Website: lowes
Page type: customer-info-address
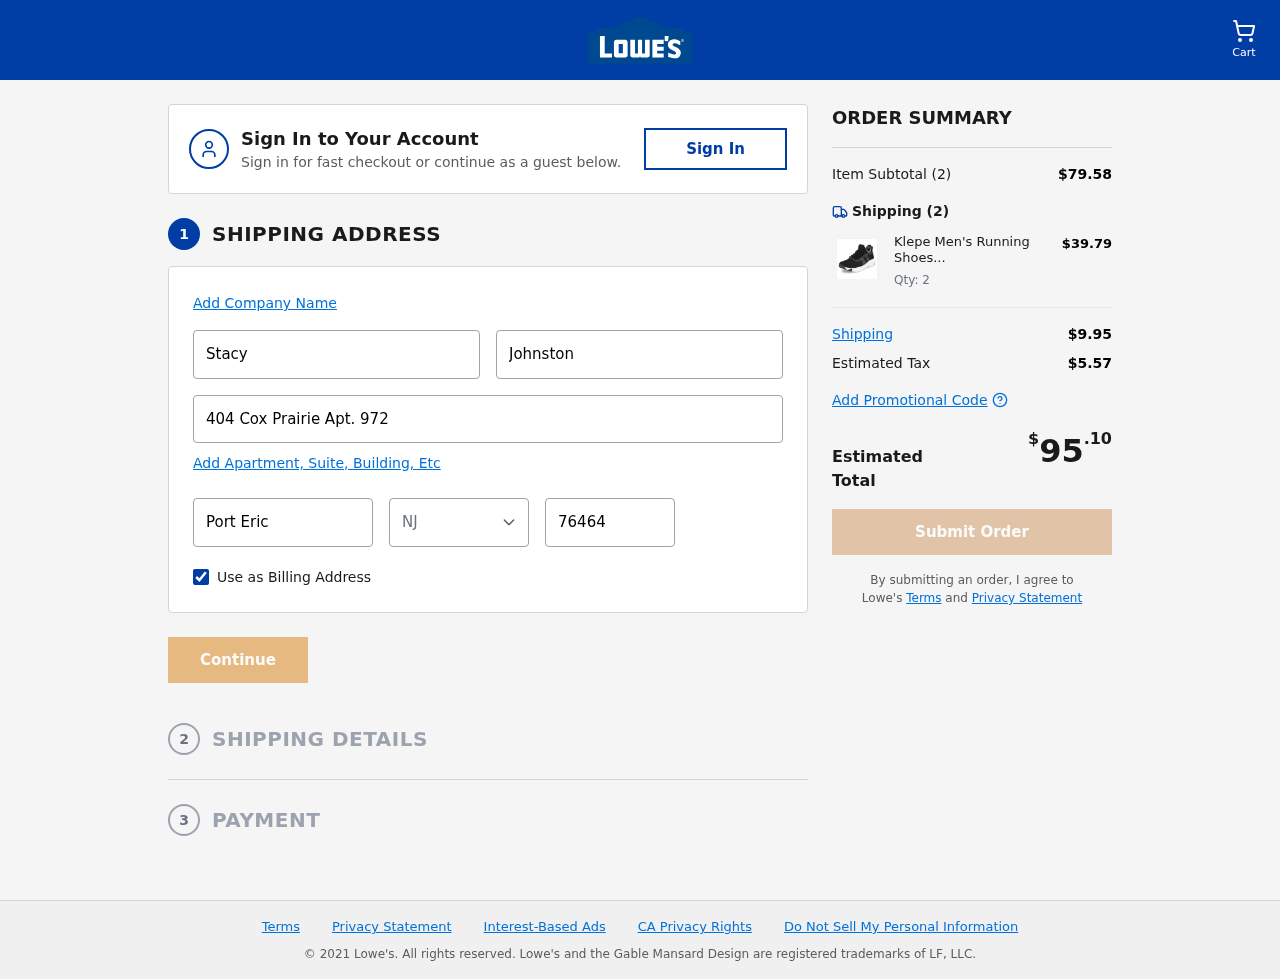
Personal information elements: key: PII_CITY
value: Port Eric
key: PII_FIRSTNAME
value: Stacy
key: PII_LASTNAME
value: Johnston
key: PII_POSTCODE
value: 76464
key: PII_STATE_ABBR
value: NJ
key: PII_STREET
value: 404 Cox Prairie Apt. 972
Product elements: key: PRODUCT1_NAME
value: Klepe Men's Running Shoes-8 UK (40 EU) (7 US) (KP031/BLK)
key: PRODUCT1_PRICE
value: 39.79
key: PRODUCT1_QUANTITY
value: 2
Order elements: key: ORDER_NUM_ITEMS
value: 2
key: ORDER_SUBTOTAL
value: $79.58
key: ORDER_NUM_ITEMS2
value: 2
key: ORDER_SHIPPING_COST
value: $9.95
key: ORDER_TAX
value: $5.57
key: ORDER_TOTAL
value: $95.10